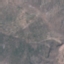
Land use / land cover: HerbaceousVegetation